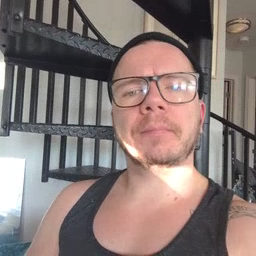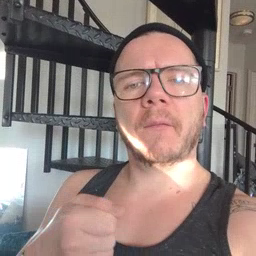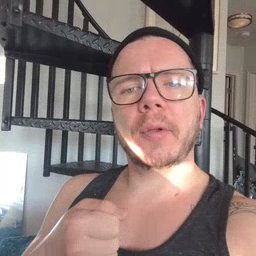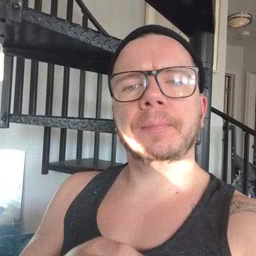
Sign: vacuum